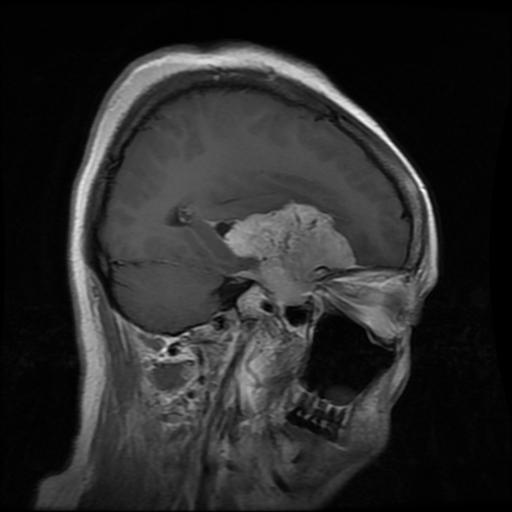
Label: meningioma